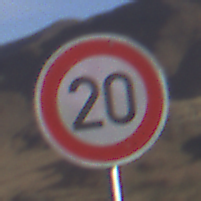
Verkehrszeichen: Geschwindigkeit20
Umgebung: Outdoor, Nature
Tageszeit: MorningAfternoon
Wetter: PartlyCloudy
Licht: Natural
Jahreszeit: NotSpecified
Kontrast: HighContrast